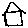
Label: house